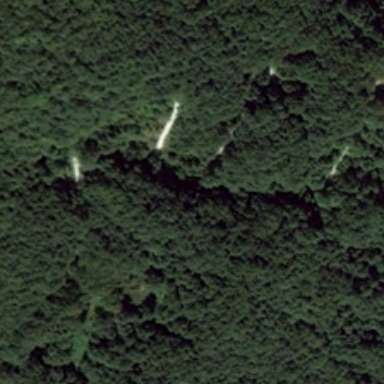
This piece of the forest is yellow green and dense .